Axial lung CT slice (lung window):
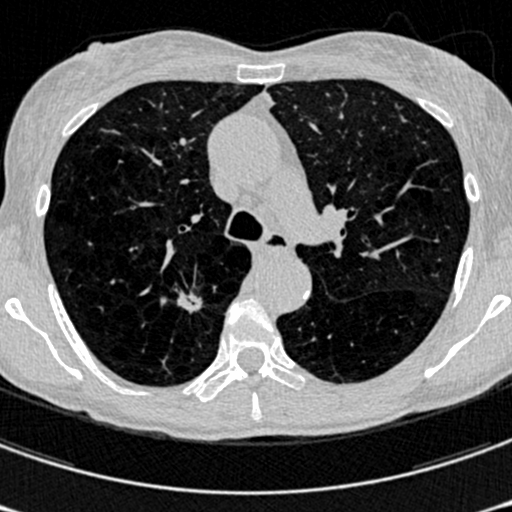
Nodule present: yes
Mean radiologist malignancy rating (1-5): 4.75